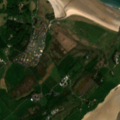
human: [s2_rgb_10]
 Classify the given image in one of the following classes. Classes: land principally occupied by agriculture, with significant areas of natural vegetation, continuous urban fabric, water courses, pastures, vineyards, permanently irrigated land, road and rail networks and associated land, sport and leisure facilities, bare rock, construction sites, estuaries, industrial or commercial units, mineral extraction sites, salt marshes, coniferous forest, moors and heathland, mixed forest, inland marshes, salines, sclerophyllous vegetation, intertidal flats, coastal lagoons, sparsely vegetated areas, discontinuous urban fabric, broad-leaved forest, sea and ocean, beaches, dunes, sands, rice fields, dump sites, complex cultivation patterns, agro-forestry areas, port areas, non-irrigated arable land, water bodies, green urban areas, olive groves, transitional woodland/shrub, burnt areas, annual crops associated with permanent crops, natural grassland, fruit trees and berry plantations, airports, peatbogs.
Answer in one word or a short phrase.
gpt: pastures, land principally occupied by agriculture, with significant areas of natural vegetation, mixed forest, beaches, dunes, sands, intertidal flats